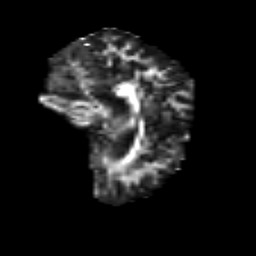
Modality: FA
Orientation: sagittal
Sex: female
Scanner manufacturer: siemens
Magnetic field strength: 3 T
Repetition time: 5 s
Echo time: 0.071 s